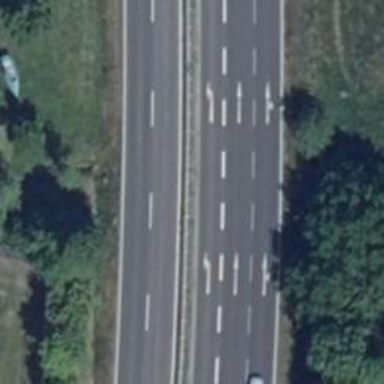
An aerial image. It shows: Primary road with asphalt surface.